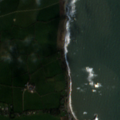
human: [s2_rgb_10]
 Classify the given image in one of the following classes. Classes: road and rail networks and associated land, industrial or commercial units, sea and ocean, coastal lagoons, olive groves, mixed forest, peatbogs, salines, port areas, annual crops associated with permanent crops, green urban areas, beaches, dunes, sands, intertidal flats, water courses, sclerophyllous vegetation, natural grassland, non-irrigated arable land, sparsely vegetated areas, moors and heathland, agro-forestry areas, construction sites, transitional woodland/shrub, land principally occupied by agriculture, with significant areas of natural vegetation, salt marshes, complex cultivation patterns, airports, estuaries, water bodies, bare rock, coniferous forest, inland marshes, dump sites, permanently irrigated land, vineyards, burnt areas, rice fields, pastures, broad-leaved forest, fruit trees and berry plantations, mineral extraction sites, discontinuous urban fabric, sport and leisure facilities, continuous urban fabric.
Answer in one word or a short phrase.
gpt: discontinuous urban fabric, pastures, sea and ocean